Field crop: maize
Growth stage: 2
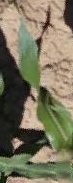
Species: maize